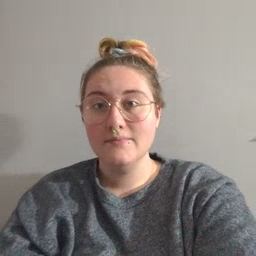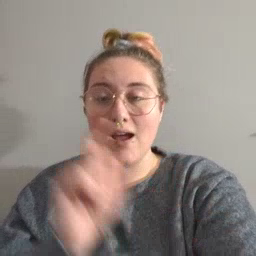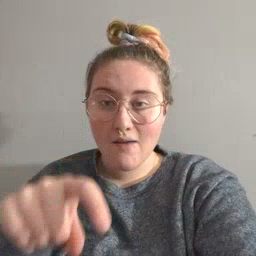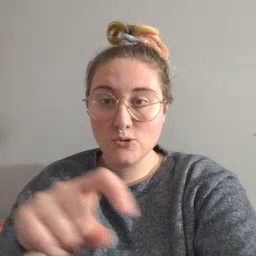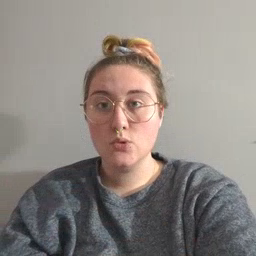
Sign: haveto